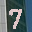
Label: 7